Question: Is it possible to set a label of a class/screen/layout programmatically? I am retrieving a short string e.g. "Today is Sunday" from a webpage and I would like to set that string as the title/label of the screen.
What I meant for label/title: The grey box at the top of the screen which can be set manually in the manifest file.

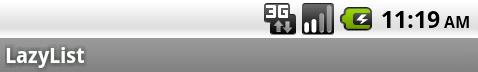
Answer: You can use the 'setTitle(int titleId)' method
<URL>